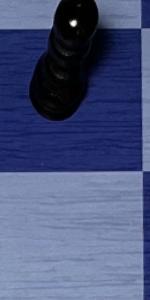
Label: Empty